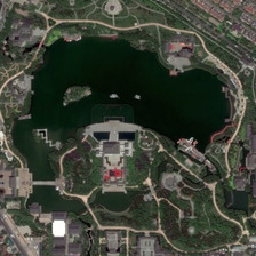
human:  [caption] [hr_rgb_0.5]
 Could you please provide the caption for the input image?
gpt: The lake is the emerald trees are green.

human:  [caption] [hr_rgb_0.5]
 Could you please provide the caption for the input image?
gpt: The lake is that the emerald trees are green.

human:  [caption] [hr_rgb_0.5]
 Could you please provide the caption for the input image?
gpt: The emerald tree is green.

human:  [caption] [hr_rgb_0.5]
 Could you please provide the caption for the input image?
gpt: The trees are green in the lake.

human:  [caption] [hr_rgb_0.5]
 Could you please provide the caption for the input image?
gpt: The lake is that the emerald trees are green.